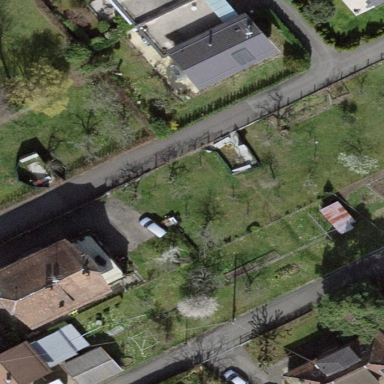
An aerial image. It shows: Garden surrounded by fence.